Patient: sex M, age 36
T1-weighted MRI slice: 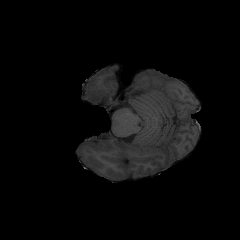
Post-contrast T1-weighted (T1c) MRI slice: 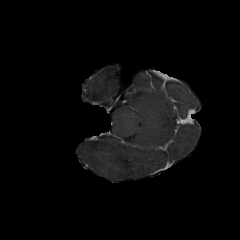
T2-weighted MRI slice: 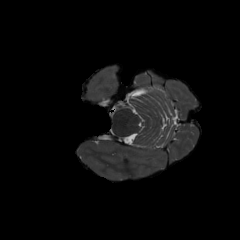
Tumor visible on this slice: yes
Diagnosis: Glioblastoma, IDH-wildtype
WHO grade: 4